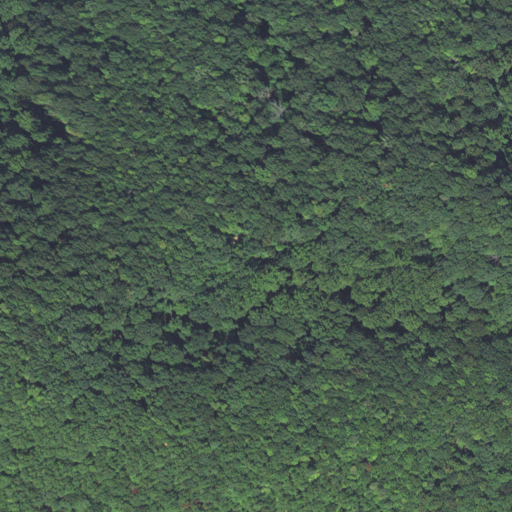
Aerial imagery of ridge(s) in North Carolina named Youngs Ridge containing deciduous forest and mixed forest